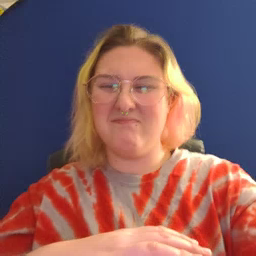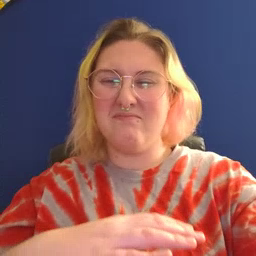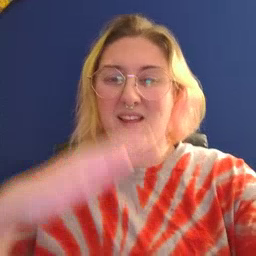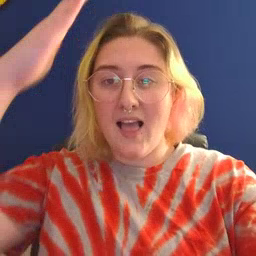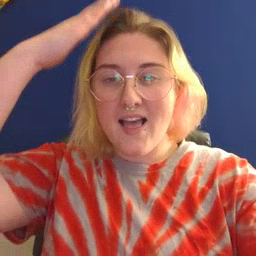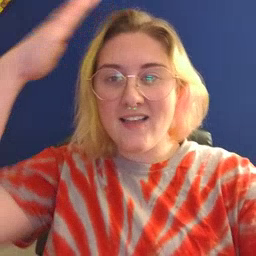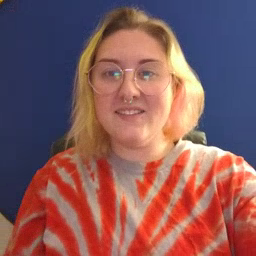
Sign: hat